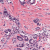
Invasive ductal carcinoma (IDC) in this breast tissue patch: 1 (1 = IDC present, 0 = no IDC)